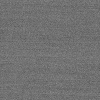
Atmospheric dust classification: dusty